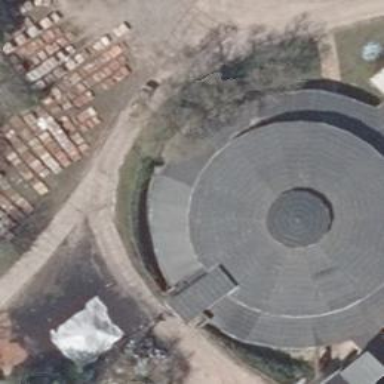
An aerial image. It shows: Industrial building housing kiln used for firing bricks.